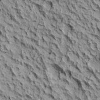
Atmospheric dust classification: not_dusty